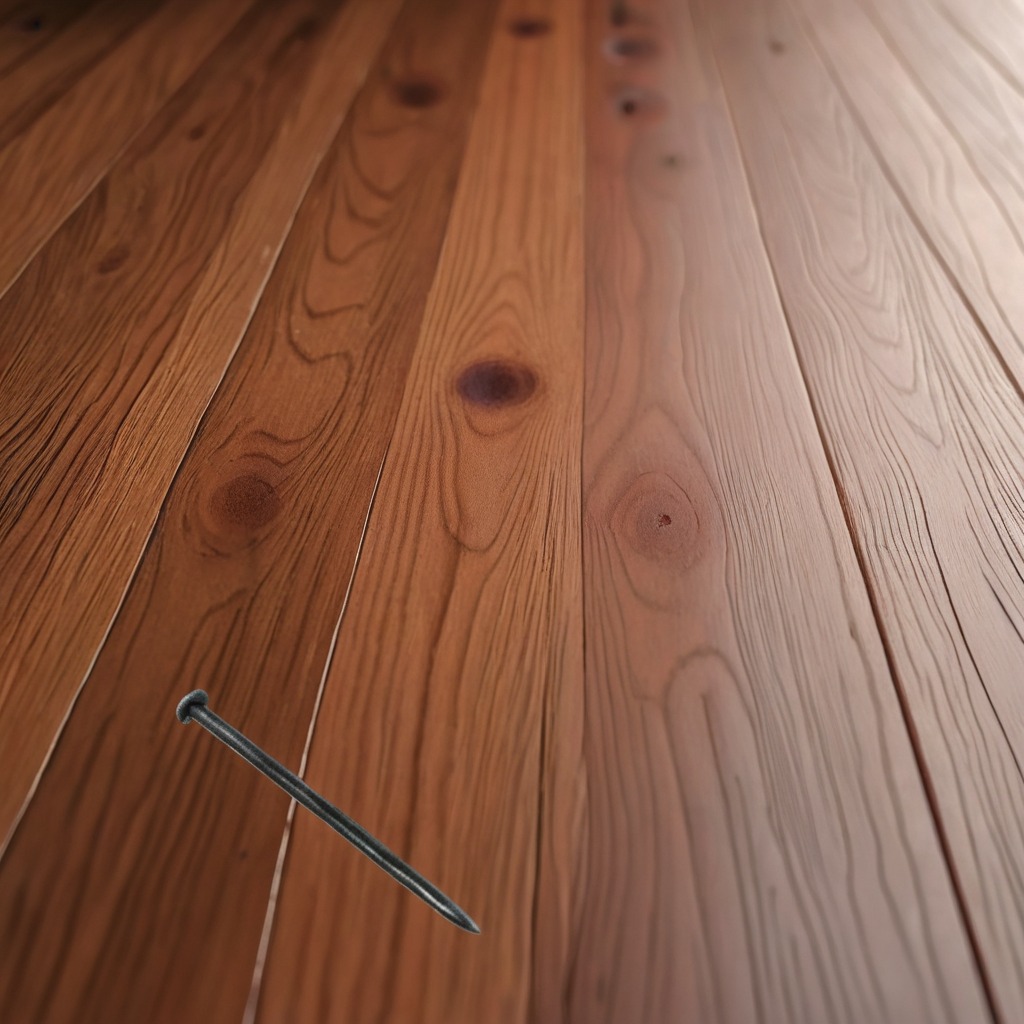
An iron nail is lying on the wooden table.